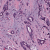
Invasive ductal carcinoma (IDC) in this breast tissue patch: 1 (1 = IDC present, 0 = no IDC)